RGB frame:
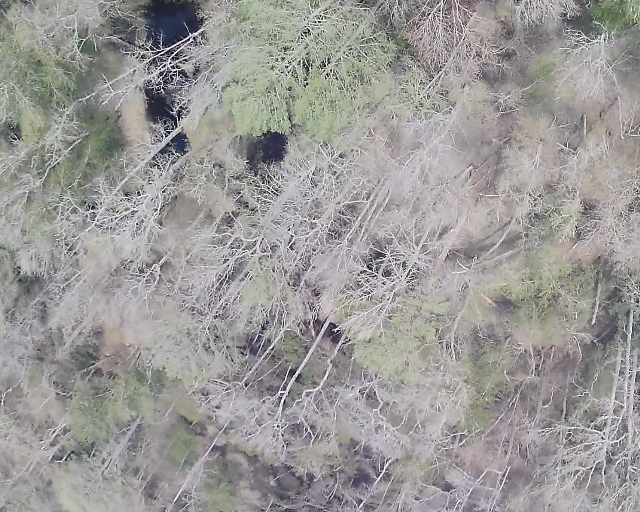
Thermal frame:
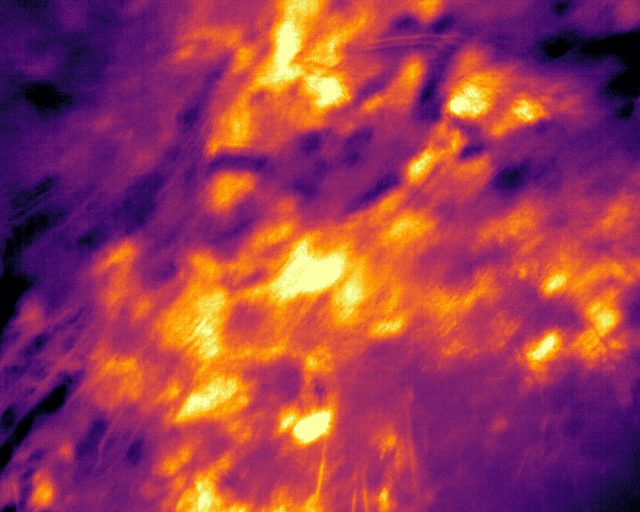
Captured: 2026-02-26 03:45:29
Pixels at or above 80 °C: 0 (fraction of frame: 0)